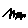
Label: zigzag